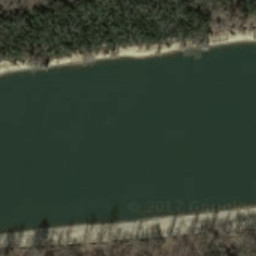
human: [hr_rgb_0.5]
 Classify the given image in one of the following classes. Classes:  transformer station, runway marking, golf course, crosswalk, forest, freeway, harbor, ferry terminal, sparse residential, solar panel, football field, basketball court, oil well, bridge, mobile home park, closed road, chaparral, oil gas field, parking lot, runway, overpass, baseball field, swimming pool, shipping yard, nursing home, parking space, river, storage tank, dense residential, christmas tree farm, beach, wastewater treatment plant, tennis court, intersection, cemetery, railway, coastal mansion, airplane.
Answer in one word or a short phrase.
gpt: river